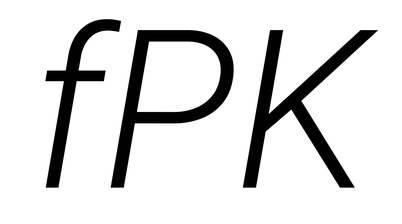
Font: Roboto-Italic_Light_Italic